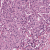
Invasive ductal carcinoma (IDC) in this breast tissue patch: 1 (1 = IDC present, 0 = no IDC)